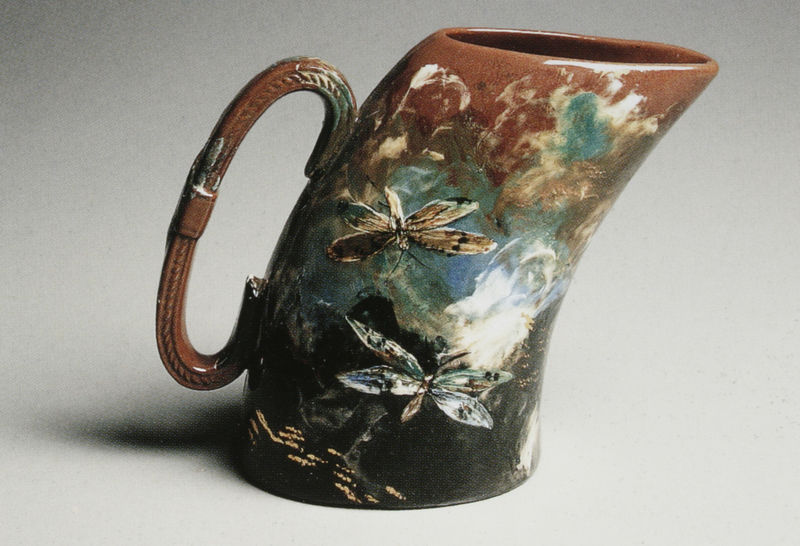
Titel: Krug
Künstler: Clara Chipman
Standort: New York (New York)
Institution: The Brooklyn Museum of Art
Schlagwörter: berg, blau, dunkel, flügel, himmel, schatten, weiß, gelb, landschaft, abend, braun, geschwungen, grau, licht, nacht, schwarz, rot, tiere, muster, trinken, natur, kelch, schräg, fliegen, henkel, kanne, keramik, krug, stillleben, ton, schwung, japan, bogen, gebirge, modern, rand, jugendstil, glanz, tasse, bronze, geneigt, bemalt, foto, griff, becher, gefäß, form, plastisch, asien, gebogen, insekten, schmetterling, flecken, kurve, musterung, karaffe, rotbraun, libelle, schmetterlinge, farbverlauf, porzelan, schief, design, glasiert, glasur, kurvig, nachtfalter, falter, libellen, krumm, tonkrug, mass, langgezogen, verzerrt, fögel, asymmetrisch, gekrümmt, masskrug, verzogen, windschief, durg, engel, krum, zylinderform